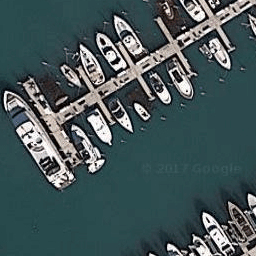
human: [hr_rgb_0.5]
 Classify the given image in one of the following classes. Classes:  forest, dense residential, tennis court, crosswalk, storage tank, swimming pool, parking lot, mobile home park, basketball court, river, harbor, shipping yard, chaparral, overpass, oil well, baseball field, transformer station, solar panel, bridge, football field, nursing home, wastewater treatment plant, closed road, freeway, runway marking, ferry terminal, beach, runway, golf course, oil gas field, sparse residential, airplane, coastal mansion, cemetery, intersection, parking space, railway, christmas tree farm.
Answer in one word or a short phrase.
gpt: harbor